Brain MRI, t2w sequence, axial 2D slice.
Patient: age 35, sex F, weight 95 kg, height 1.95 m
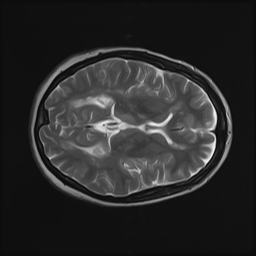